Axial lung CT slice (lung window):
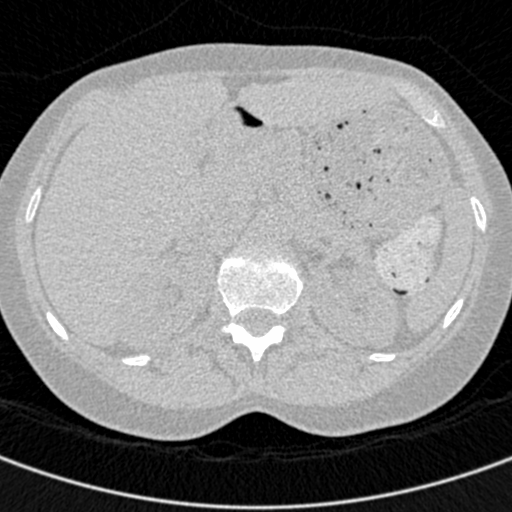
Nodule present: no